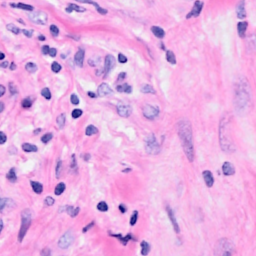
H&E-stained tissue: Breast